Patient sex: M
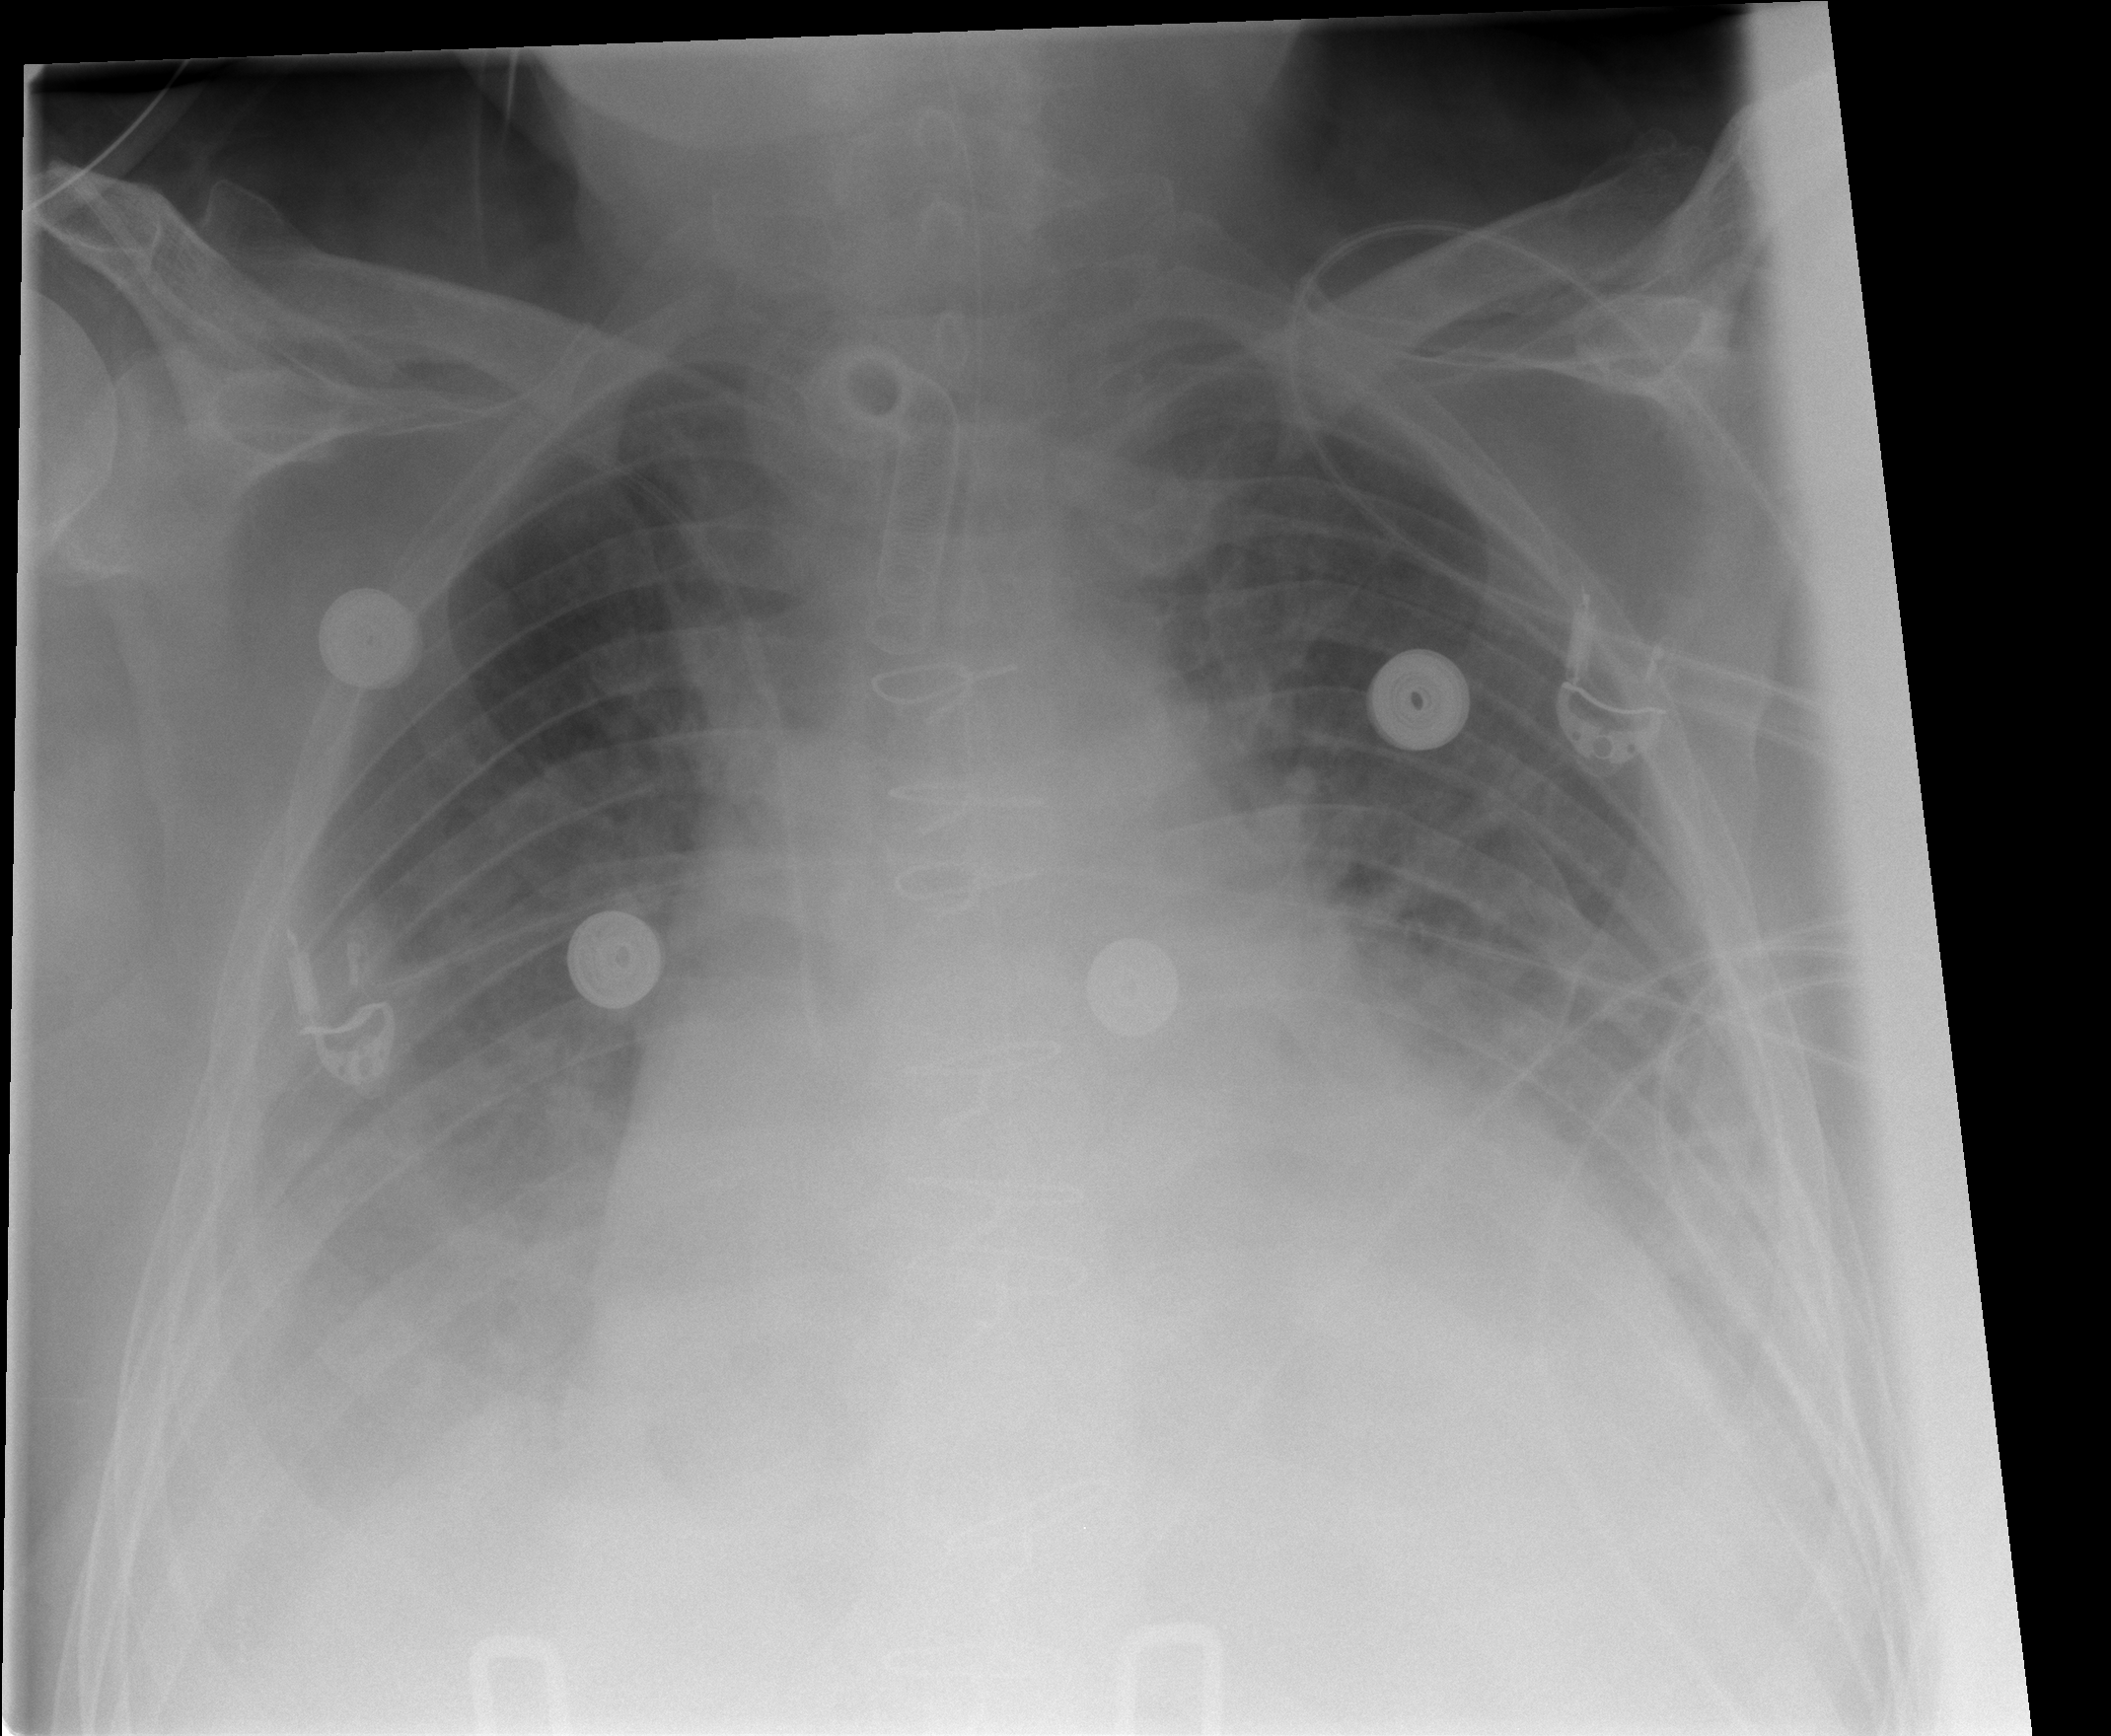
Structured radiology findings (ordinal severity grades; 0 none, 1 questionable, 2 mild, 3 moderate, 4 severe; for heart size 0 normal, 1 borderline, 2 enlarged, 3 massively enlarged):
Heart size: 3
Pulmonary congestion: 3
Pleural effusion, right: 3
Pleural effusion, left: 3
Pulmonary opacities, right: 1
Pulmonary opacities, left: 1
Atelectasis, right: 3
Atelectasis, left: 3